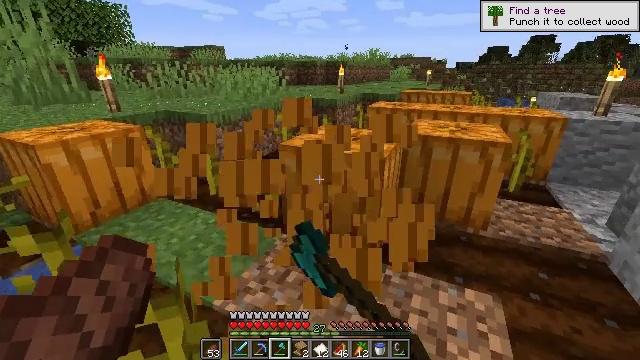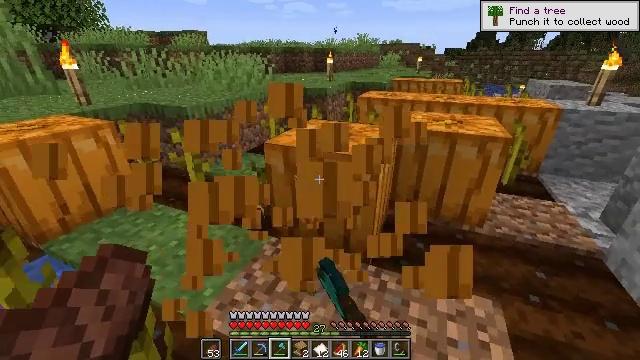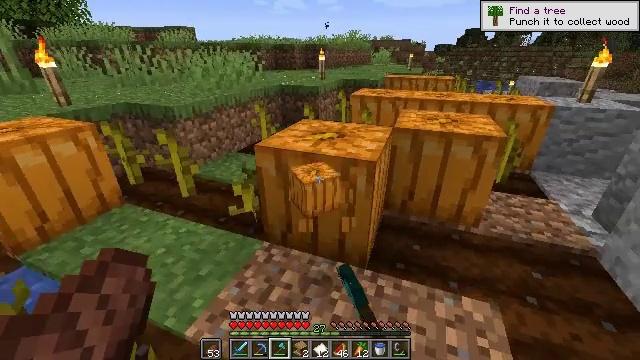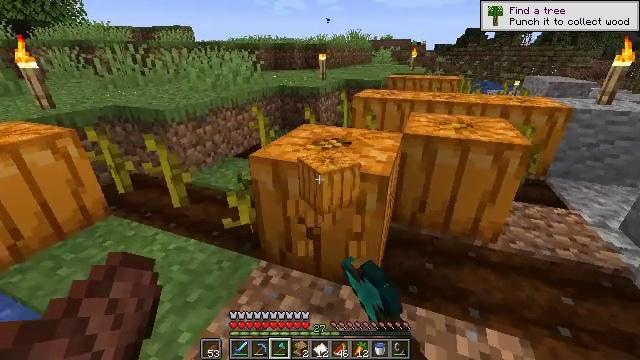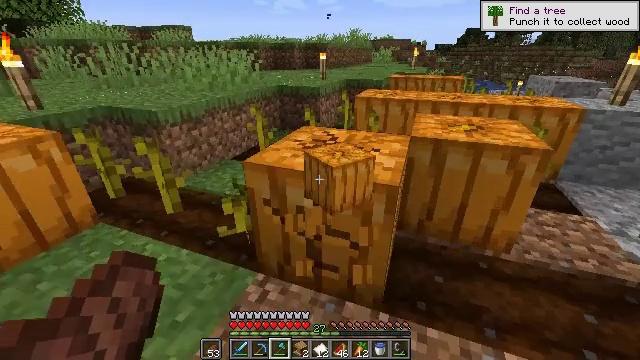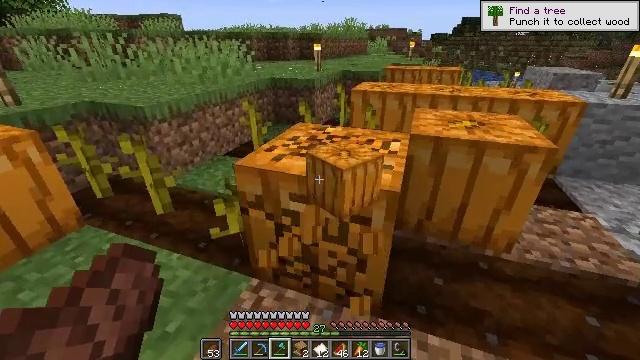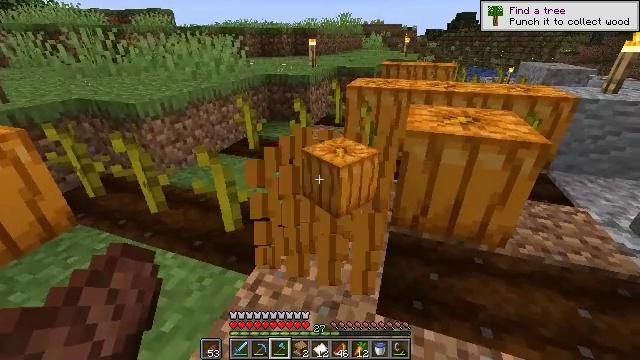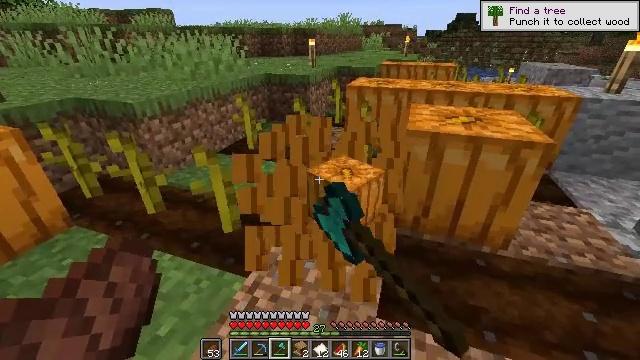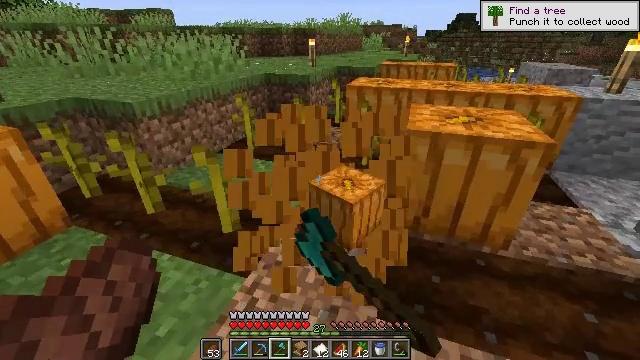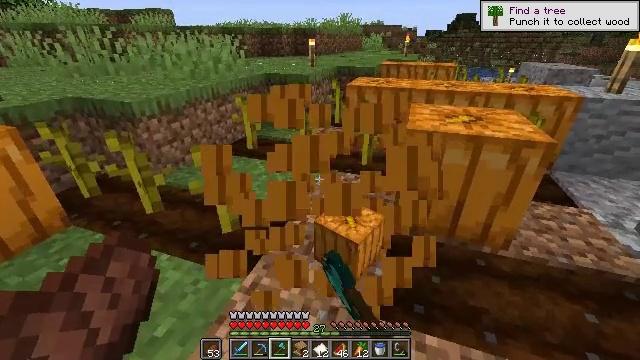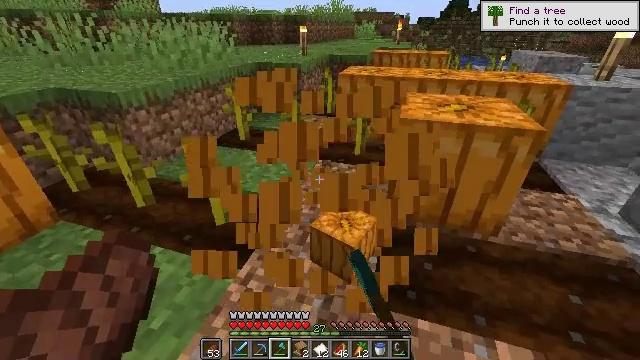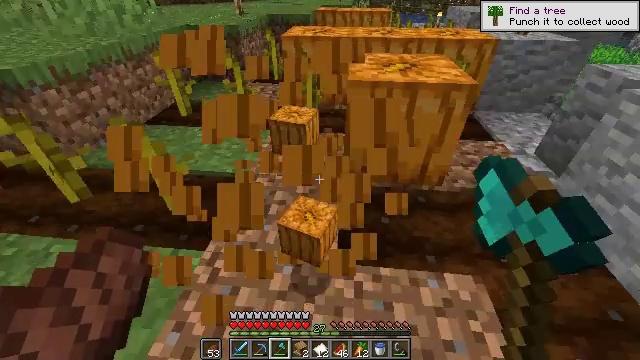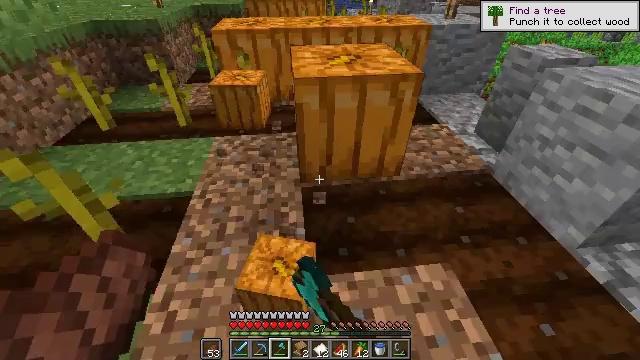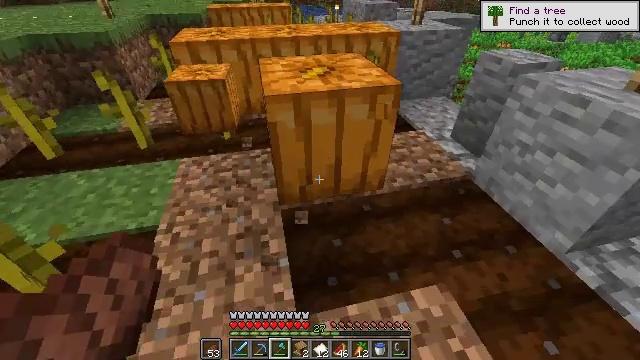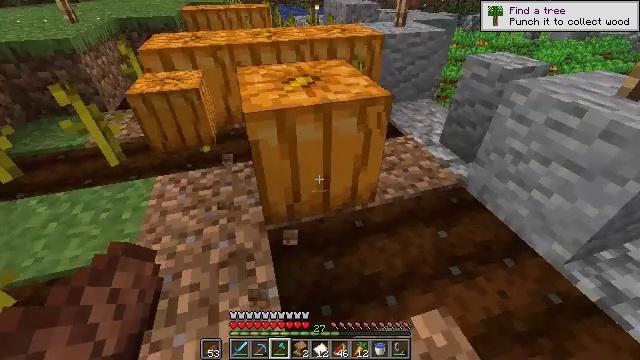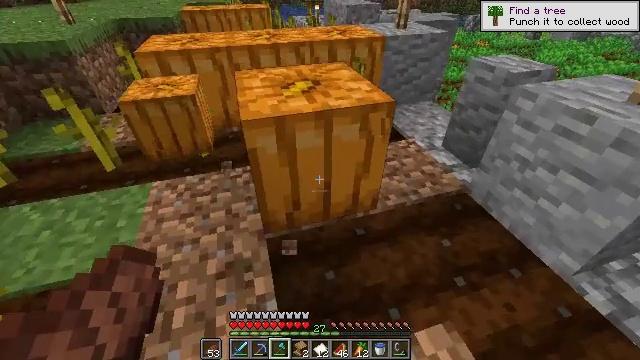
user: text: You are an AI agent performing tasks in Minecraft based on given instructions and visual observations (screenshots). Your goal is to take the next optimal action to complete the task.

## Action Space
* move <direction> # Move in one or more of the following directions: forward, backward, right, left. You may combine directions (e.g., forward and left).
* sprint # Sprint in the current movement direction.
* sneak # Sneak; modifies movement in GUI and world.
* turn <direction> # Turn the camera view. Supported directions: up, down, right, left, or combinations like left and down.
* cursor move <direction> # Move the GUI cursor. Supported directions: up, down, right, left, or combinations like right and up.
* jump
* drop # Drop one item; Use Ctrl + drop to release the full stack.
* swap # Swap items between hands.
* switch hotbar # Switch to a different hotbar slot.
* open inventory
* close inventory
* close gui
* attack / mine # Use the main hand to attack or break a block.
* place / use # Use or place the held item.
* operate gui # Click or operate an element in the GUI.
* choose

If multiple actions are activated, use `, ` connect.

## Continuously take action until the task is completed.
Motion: motion action
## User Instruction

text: Collect the pumpkin by holding left button.
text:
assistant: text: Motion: move forward, turn right and down, attack / mine
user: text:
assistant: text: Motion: move forward, turn right, attack / mine
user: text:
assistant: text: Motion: move forward, attack / mine
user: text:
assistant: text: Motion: attack / mine
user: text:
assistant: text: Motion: turn right and down, attack / mine
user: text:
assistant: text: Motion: turn right, attack / mine
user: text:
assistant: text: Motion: attack / mine
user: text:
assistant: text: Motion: attack / mine
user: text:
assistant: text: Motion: attack / mine
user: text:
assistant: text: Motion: turn right and down, attack / mine
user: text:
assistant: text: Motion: move forward, turn right and down, attack / mine
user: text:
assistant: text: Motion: move forward, turn right and down, attack / mine
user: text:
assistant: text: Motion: move forward, turn right and up, attack / mine
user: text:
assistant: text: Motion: move forward, turn right
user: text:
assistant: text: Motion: move forward
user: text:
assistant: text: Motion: no_op
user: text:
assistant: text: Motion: no_op
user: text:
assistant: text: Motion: attack / mine
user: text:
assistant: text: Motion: attack / mine
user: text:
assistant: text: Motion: turn down, attack / mine
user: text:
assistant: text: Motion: turn down, attack / mine
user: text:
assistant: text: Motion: turn down, attack / mine
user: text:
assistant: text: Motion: attack / mine
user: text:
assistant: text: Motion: turn down, attack / mine
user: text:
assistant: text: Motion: move forward, attack / mine
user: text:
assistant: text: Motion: move forward, turn down
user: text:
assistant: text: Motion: move forward, turn left and down
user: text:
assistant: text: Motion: move forward and move right, turn left and down
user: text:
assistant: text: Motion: move forward and move right, turn left and down
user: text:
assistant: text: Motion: move forward and move right, turn left and down